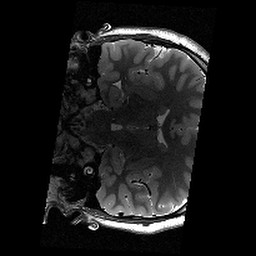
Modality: T2w
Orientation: coronal
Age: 11
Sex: male
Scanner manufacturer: siemens
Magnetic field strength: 3 T
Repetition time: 9.23 s
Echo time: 0.067 s